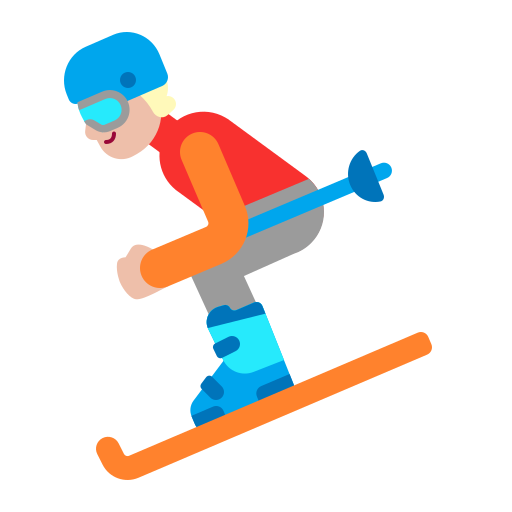
skier flat  light